Question: I am dynamically assembling 'divs within divs' and adding text to each internal div - building a list with a Javascript list adapter. The internal 'list divs' display as desired, but the respective 'text divs' in each 'list div' does not:
Example:

As you can see in the image the 'text div' on the right in red text is slightly higher than the one on the left in green. I have set the properties for each as such:
In Javascript I add them in a loop using the following:
'''
var divGreen = document.createElement("div");
divGreen.style.position = "relative";
divGreen.style.width = "10%";
divGreen.style.left = "100%";
divGreen.style.top = "100%";
divGreen.style.marginLeft = "-40%";
divGreen.style.marginTop = "-20%";
divGreen.style.color = "green";
divGreen.style.textAlign="left";
divGreen.style.backgroundColor = "#cccccc";
divGreen.innerHTML = 'Text';
div.appendChild(divGreen);
var divRed = document.createElement("div");
divRed.style.position = "relative";
divRed.style.width = "10%";
divRed.style.left = "100%";
divRed.style.top = "100%";
divRed.style.marginLeft = "-20%";
divRed.style.marginTop = "-20%";
divRed.style.color = "red";
divRed.style.textAlign="left";
divRed.style.backgroundColor = "#cccccc";
divRed.innerHTML = 'Text';
div.appendChild(divRed);
'''
Also, the literal 'Text' is used to eliminate character size differences.
Why do they not line up vertically as expected? What am I missing?
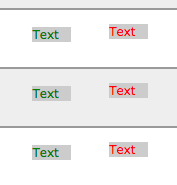
Answer: After reviewing this <URL> - It's clear my understanding of absolute positioning was wrong. By setting the position absolute on the parent, I can use absolute positioning of it's children relative to the parent.
'''
var divGreen = document.createElement("div");
divGreen.style.position = "absolute";
divGreen.style.width = "10%";
divGreen.style.left = "100%";
divGreen.style.top = "37px";
divGreen.style.marginLeft = "-40%";
divGreen.style.color = "green";
divGreen.style.textAlign="left";
divGreen.style.backgroundColor = "#cccccc";
divGreen.innerHTML = 'Text';
div.appendChild(divGreen);
var divRed = document.createElement("div");
divRed.style.position = "absolute";
divRed.style.width = "10%";
divRed.style.left = "100%";
divGreen.style.top = "37px";
divRed.style.marginLeft = "-20%";
divRed.style.color = "red";
divRed.style.textAlign="left";
divRed.style.backgroundColor = "#cccccc";
divRed.innerHTML = 'Text';
div.appendChild(divRed);
'''
Now my links are aligned vertically as intended: